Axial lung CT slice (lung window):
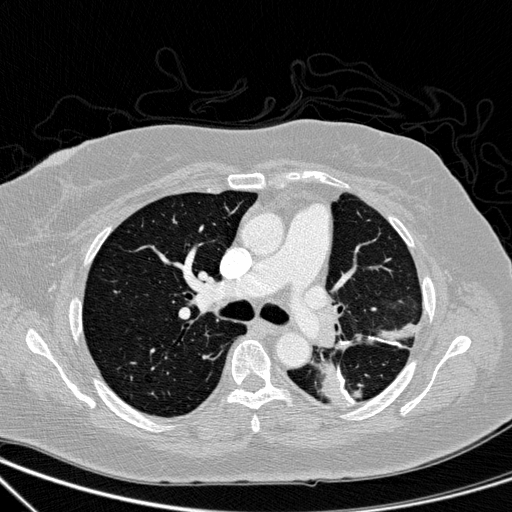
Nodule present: no